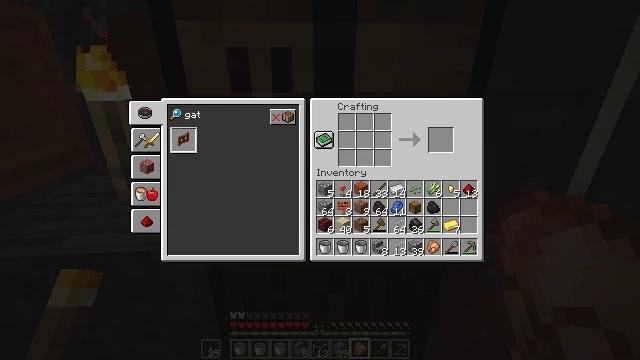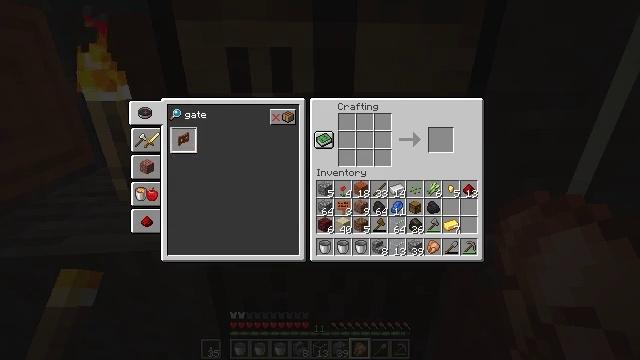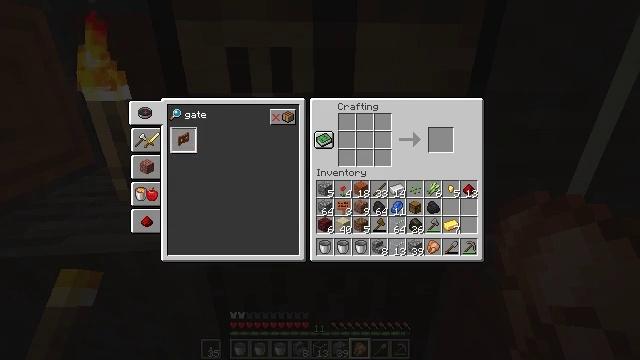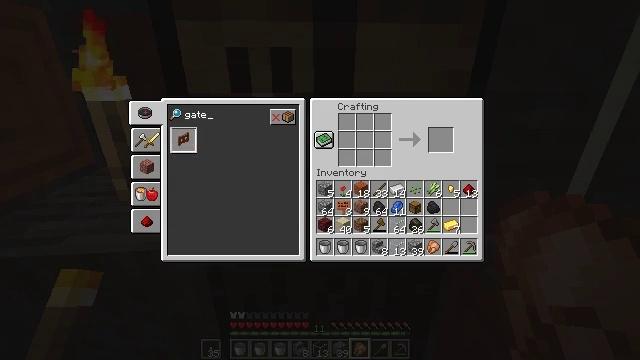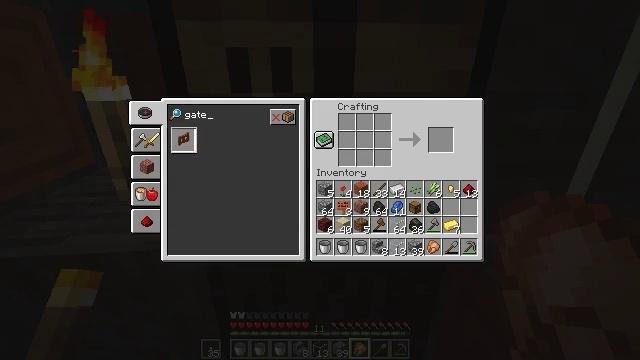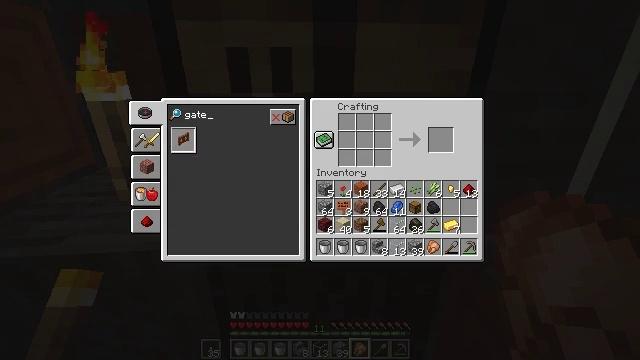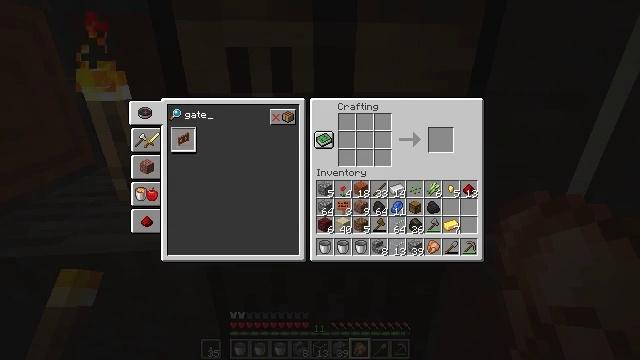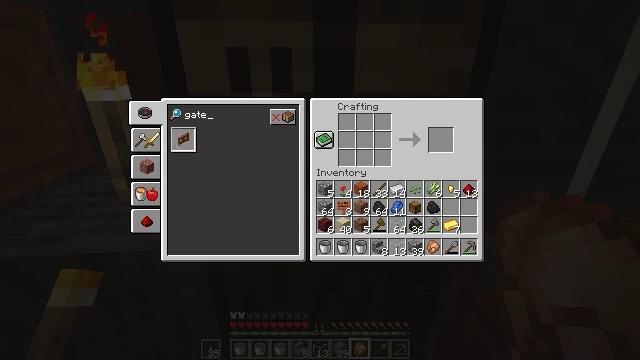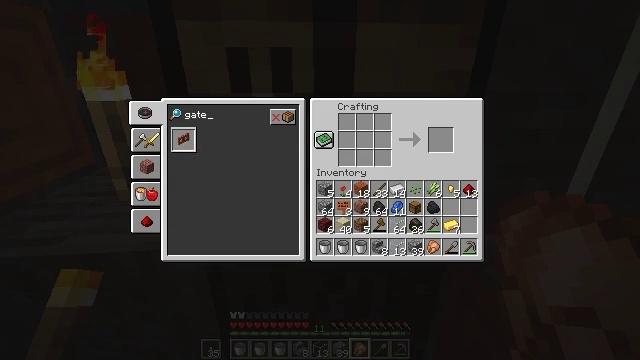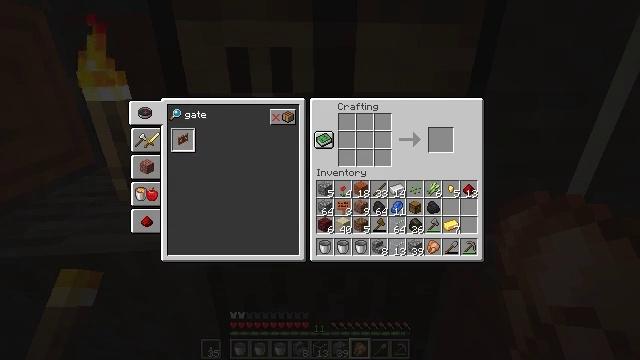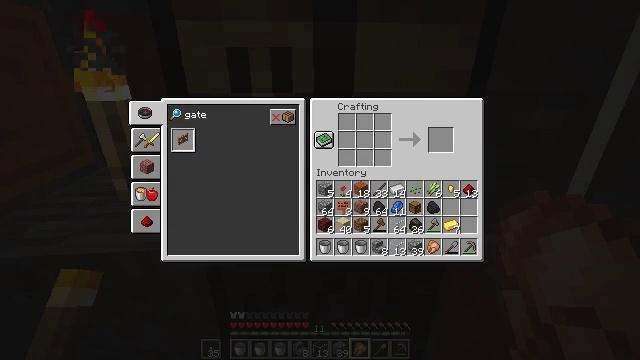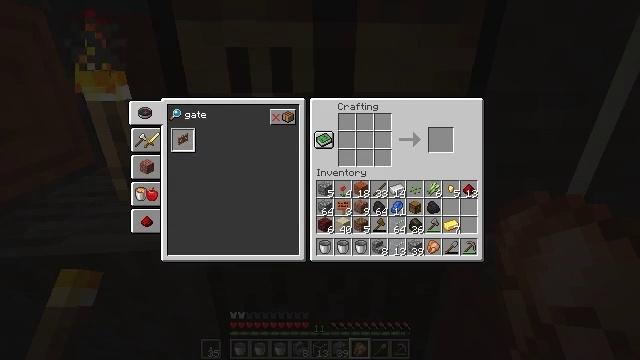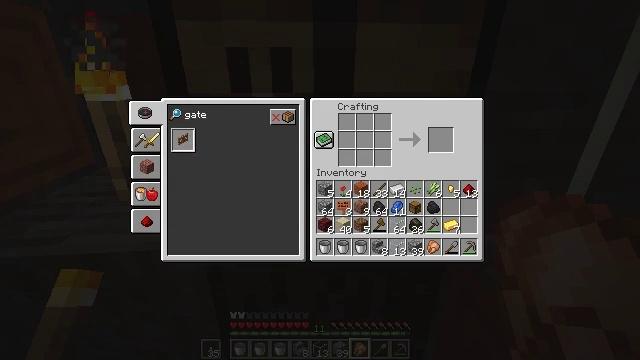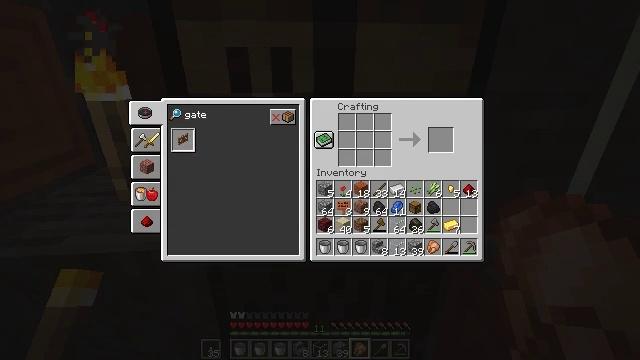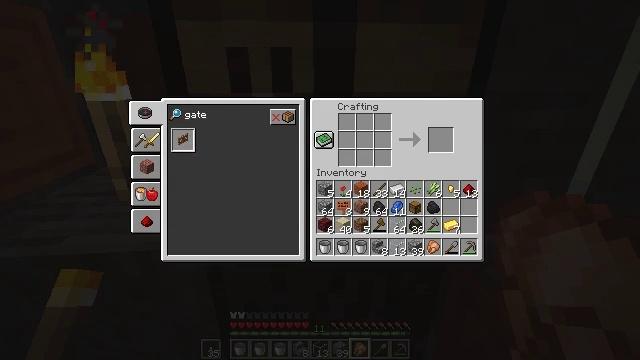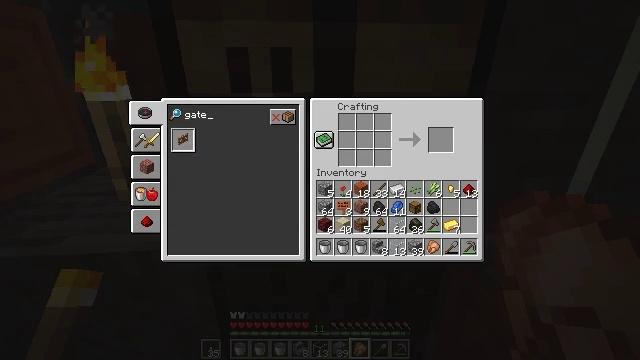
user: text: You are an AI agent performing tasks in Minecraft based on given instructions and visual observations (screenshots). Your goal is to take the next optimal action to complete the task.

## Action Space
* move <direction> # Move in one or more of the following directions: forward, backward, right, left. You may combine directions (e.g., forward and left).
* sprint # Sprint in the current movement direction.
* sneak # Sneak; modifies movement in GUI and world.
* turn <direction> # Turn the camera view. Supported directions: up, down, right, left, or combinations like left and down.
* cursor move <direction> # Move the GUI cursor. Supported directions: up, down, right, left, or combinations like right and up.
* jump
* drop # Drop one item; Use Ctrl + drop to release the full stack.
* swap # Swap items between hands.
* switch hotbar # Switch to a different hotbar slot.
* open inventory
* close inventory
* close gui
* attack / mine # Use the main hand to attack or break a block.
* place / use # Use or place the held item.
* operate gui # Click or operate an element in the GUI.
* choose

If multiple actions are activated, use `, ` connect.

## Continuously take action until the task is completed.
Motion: motion action
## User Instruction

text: Use acacia wood to craft an acacia fence gate.
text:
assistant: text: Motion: no_op
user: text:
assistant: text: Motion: no_op
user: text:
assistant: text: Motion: no_op
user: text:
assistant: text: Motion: no_op
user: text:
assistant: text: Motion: no_op
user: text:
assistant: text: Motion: no_op
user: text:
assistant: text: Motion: no_op
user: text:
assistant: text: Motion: no_op
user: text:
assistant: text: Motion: no_op
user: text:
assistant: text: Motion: no_op
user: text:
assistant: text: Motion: no_op
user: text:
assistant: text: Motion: no_op
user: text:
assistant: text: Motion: no_op
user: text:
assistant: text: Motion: no_op
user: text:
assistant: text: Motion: no_op
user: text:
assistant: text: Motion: no_op
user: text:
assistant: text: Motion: no_op
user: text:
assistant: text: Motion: no_op
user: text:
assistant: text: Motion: no_op
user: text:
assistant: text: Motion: no_op
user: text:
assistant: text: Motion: no_op
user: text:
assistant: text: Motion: no_op
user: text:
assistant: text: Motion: cursor move down
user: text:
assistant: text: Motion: cursor move down
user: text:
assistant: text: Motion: cursor move down
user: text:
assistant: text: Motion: no_op
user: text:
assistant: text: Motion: no_op
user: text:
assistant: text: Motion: no_op
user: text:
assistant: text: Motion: no_op
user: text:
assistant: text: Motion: choose